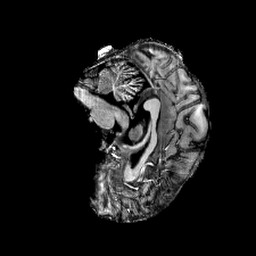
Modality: T1w
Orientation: sagittal
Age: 24
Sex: female
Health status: healthy
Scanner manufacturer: siemens
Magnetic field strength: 6.98 T
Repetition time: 6 s
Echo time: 0.00302 s